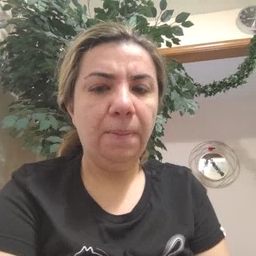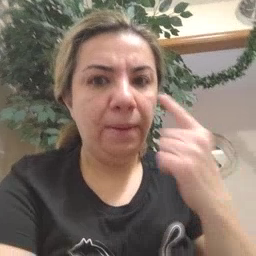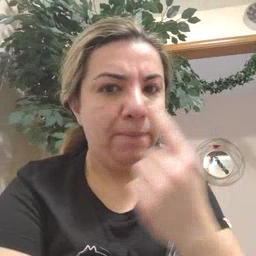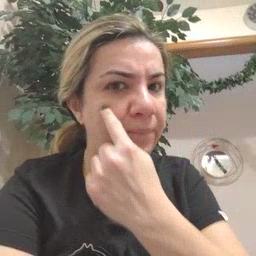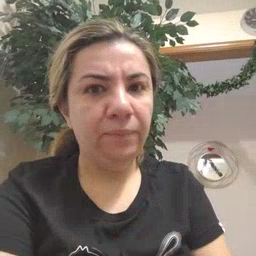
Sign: eye